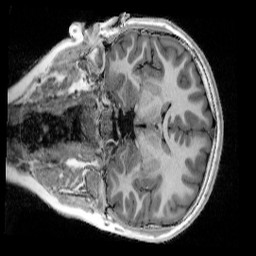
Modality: UNIT1_denoised
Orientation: coronal
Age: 11
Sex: female
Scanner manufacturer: siemens
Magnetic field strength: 3 T
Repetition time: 4 s
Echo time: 0.00303 s